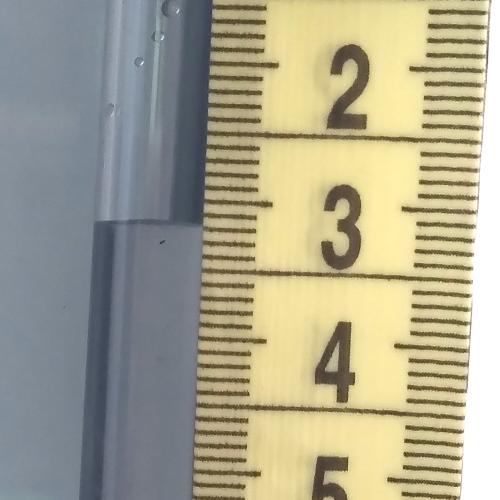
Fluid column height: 3.2 cm